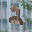
Label: 2